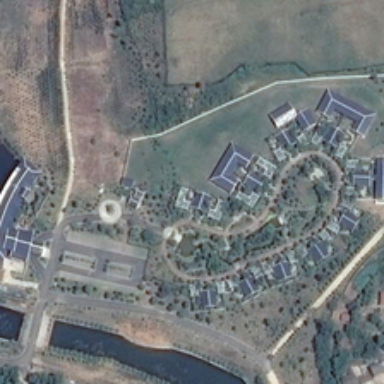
Some buildings and green trees are in a resort near a river .